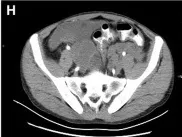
(E-H) Postoperative CT images of the pelvis and abdomen.
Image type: radiology (ct)